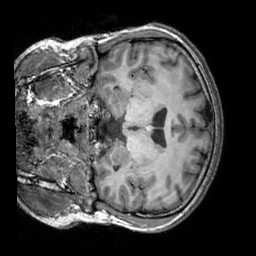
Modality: T1w
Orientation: coronal
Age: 32
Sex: male
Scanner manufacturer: siemens
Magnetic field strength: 3 T
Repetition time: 2.3 s
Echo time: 0.00303 s